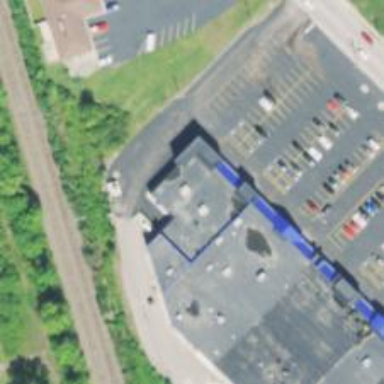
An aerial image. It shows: Healthcare clinic.